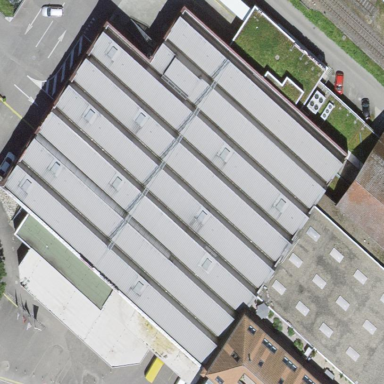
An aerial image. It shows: Industrial building housing supermarket.